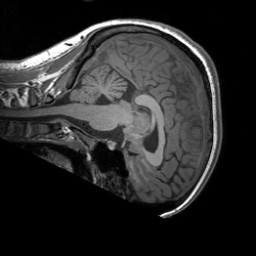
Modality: T1w
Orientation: sagittal
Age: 21
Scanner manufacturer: siemens
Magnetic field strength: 3 T
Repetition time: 1.9 s
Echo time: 0.00252 s